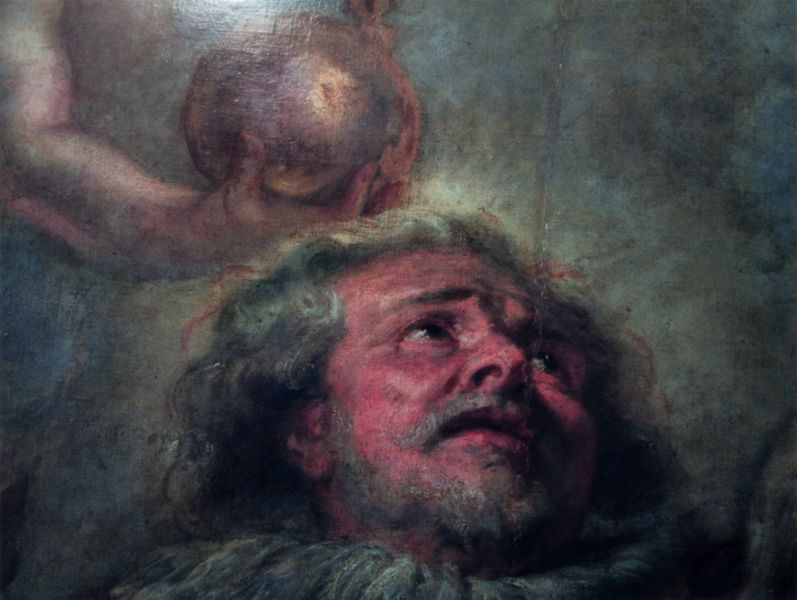
Titel: Die Apotheose von König James I. (Detail - Kopf von König James I.)
Künstler: Peter Paul Rubens
Standort: London
Institution: Banqueting Hall
Schlagwörter: blau, dunkel, gemälde, gott, hand, haut, himmel, kopf, mann, schatten, wolken, grün, ausschnitt, finger, frisur, grau, haar, hell, licht, mund, nase, ohr, pastell, türkis, weiss, blick, rot, ball, alt, bart, schnurrbart, alte, arm, augen, barock, falten, gesicht, inkarnat, kragen, pelz, silber, vollbart, hände, portrait, öl, pastos, figur, gold, haare, spitzen, augenbrauen, lippen, locken, rosa, traurig, engel, apfel, wangen, last, risse, farbe, violett, ölgemälde, angst, schnäuzer, anstrengung, detail, glanz, halstuch, pupillen, glänzend, metall, bauch, tor, schimmer, adam, blut, offen, alter, strahlen, furcht, wässrig, kugel, gebet, anschauen, nasenloch, nasenlöcher, staunen, fragment, heiligenschein, firnis, männlich, schläfen, leid, schmerz, flehen, miene, fresko, golden, granatapfel, schmerzen, welt, glasig, tränen, sorge, schreck, verbrechen, helle, schuld, gerötet, apostel, prophezeiung, zweifel, aura, reichsapfel, metallisch, aufblicken, kogel, ängstlich, rpsa, bmann, ro, kinderhand, tod, raffael